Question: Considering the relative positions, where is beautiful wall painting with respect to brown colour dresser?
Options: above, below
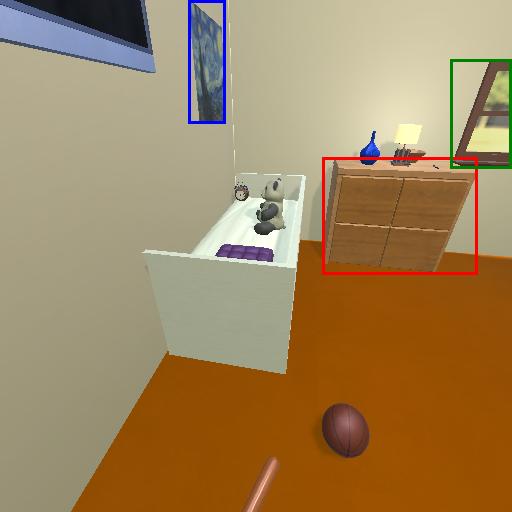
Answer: above